Question: Whilst trying to develop a keyword difficulty tool of my own ran into a problem when fetching the total number of results from a Google query. To make it as clear as possible here's a screen of the number I'm looking to fetch:
I could't find any references of how to do this on the Google Custom Search API so I've built a small scraper, but I feel it's not the best method of doing it. Here's my code:
'''
<?php
$url = "http://www.google.com/search?q=".$keyword;
$text = file_get_contents($url);
//get string between 2 strings function
function get_string_between($string, $start, $end){
$string = " ".$string;
$ini = strpos($string,$start);
if ($ini == 0) return "";
$ini += strlen($start);
$len = strpos($string,$end,$ini) - $ini;
return substr($string,$ini,$len);
}
//fetch the string between "About" and "results"
$res = get_string_between($text, "About", "results");
//keep only numeric characters
$res = preg_replace('/[^0-9]+/', '', $res);
?>
'''
Can you suggest a better way of doing this? (Preferably using a Google API)
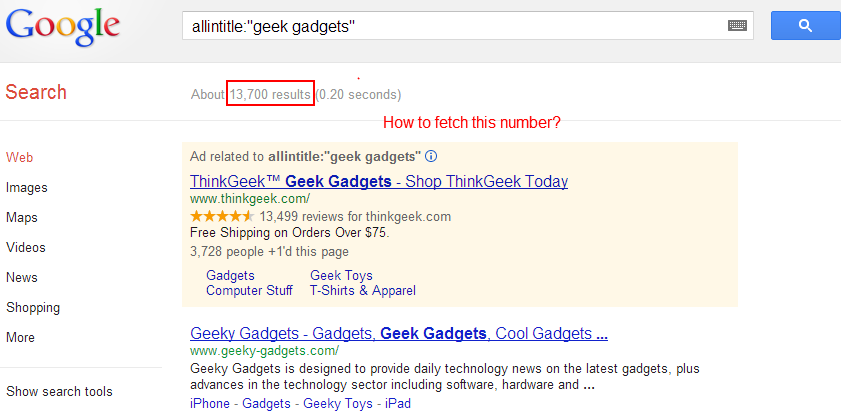
Answer: Use a regular expression:
'''
$params = array('q' => 'shark with lasers that shoot monkeys with balloons on skyscrapers please give me less results asdafasddfg');
$content = file_get_contents('http://www.google.com/search?' . http_build_query($params));
preg_match('/About (.*) results/i', $content, $matches);
echo !empty($matches[1]) ? $matches[1] : 0;
// output: 14,300
'''
I can't find anything in their APIs. Beware, this is against Google TOS. Bing's API will give you a result count.